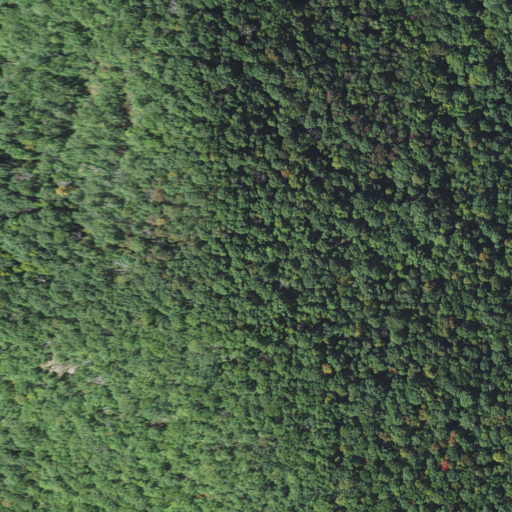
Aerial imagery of mountain in North Carolina named Courthouse Knob containing deciduous forest and mixed forest